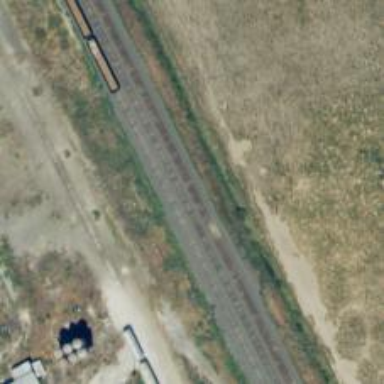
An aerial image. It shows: Railway track.